Field crop: tomato
Growth stage: 2
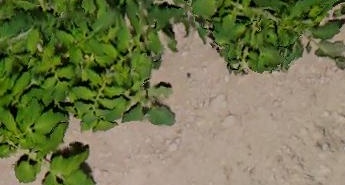
Species: tomato